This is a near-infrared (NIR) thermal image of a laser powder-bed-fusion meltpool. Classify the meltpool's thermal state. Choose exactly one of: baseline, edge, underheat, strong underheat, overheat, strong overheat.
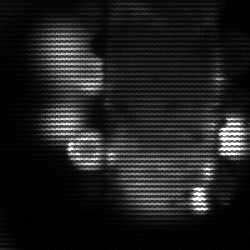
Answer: strong underheat